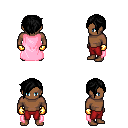
a pixel art fantasy rpg character, male body template, human, dark skin, pink cape, red pants, black pixie cut hairstyle, gold gloves, four views (front, back, left, right), 2x2 character sprite sheet, small pixel art, hard edges, no anti-aliasing